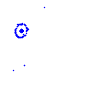
Particle: proton